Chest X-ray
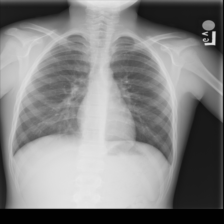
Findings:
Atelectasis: negative
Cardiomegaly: negative
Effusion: negative
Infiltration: negative
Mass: negative
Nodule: negative
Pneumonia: negative
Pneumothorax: negative
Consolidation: negative
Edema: negative
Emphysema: negative
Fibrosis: negative
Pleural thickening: negative
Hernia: negative